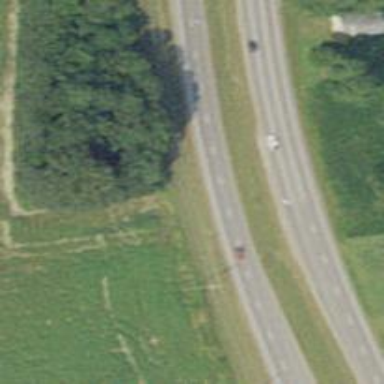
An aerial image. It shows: Trunk highway.